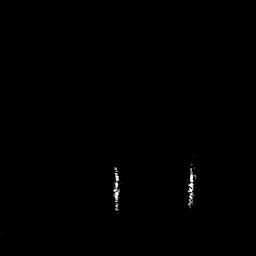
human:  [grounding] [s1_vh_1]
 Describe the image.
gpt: In the satellite image, there is  <ref>1 small ship </ref> <box>[[43, 67, 47, 77, 0]]</box> located at bottom,  <ref>1 small ship </ref> <box>[[72, 64, 76, 76, 0]]</box> located at bottom right.